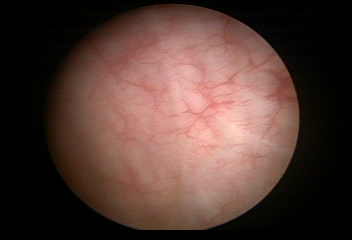
Modality: WLC
Class: Normal mucosa
Bladder cancer association: No